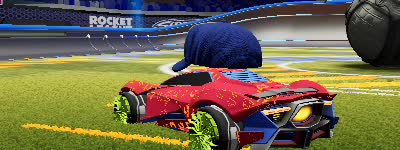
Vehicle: werewolf